Question: I copied large amount of text from another system to my PC. When I viewed the text in my PC, it looked weird. So I copied all the fonts from the other PC and installed them in mine too. Now the text looks okay, but actually it seems that is not in Unicode. For example, if I copy the text and paste in another UTF-8 supported editor such as Notepad++, I get English characters ("bgah;") only like shown below.

How to convert this whole text into unicode text, like the one below. So I can copy the text and paste anywhere else.
peyr
The above text was manually obtained using <URL>
I need this conversion to be done, so I can copy them into database tables.
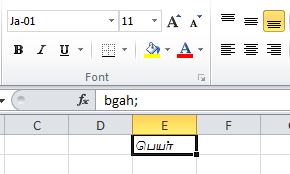
Answer: "bgah" looks like a Baamini based system, which is pre-unicode. It was popular in Canada (and the SL Tamil diaspora in general) in the 90s.
As the others mentioned, it looks like a custom visual encoding that mimics the performance of a foreign script while maintaining ASCII encoding.
Google "Baamini to unicode convertor". The University of Colombo seems to have put one up: <URL>
Let me know if this works. If not, I can ask around and get something for you.